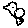
Label: bird